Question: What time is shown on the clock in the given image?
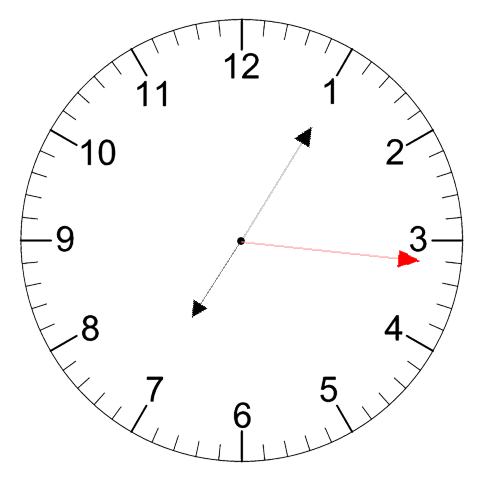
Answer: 07:05:16